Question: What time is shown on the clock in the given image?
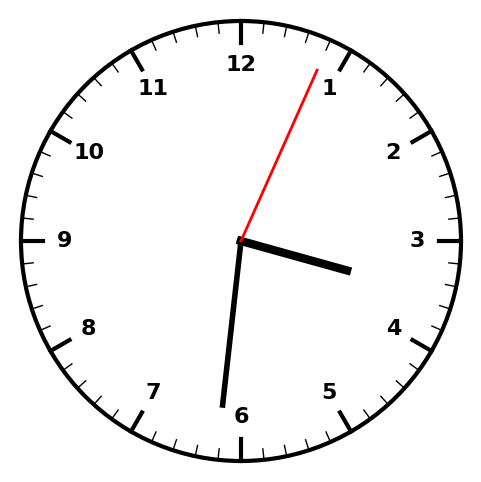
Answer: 03:31:04